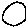
Label: circle